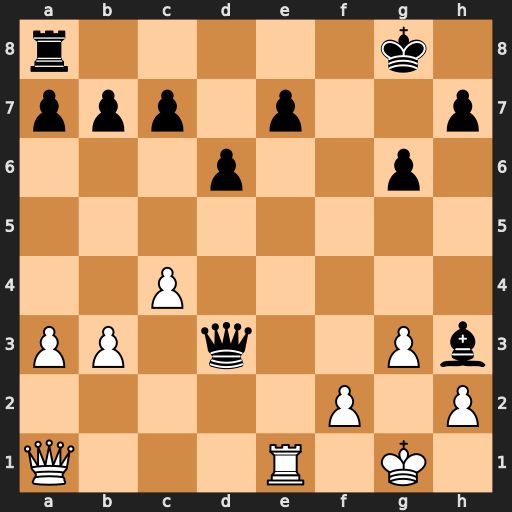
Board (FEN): r5k1/ppp1p2p/3p2p1/8/2P5/PP1q2Pb/5P1P/Q3R1K1
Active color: w
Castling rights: -
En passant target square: -
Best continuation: Rxe7 Qf1+ Qxf1 Bxf1 Kxf1